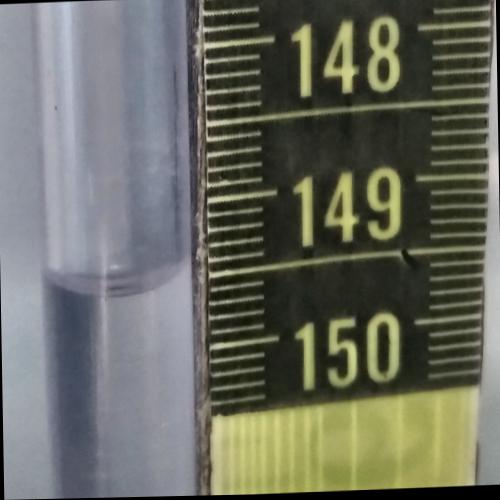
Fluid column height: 149.5 cm